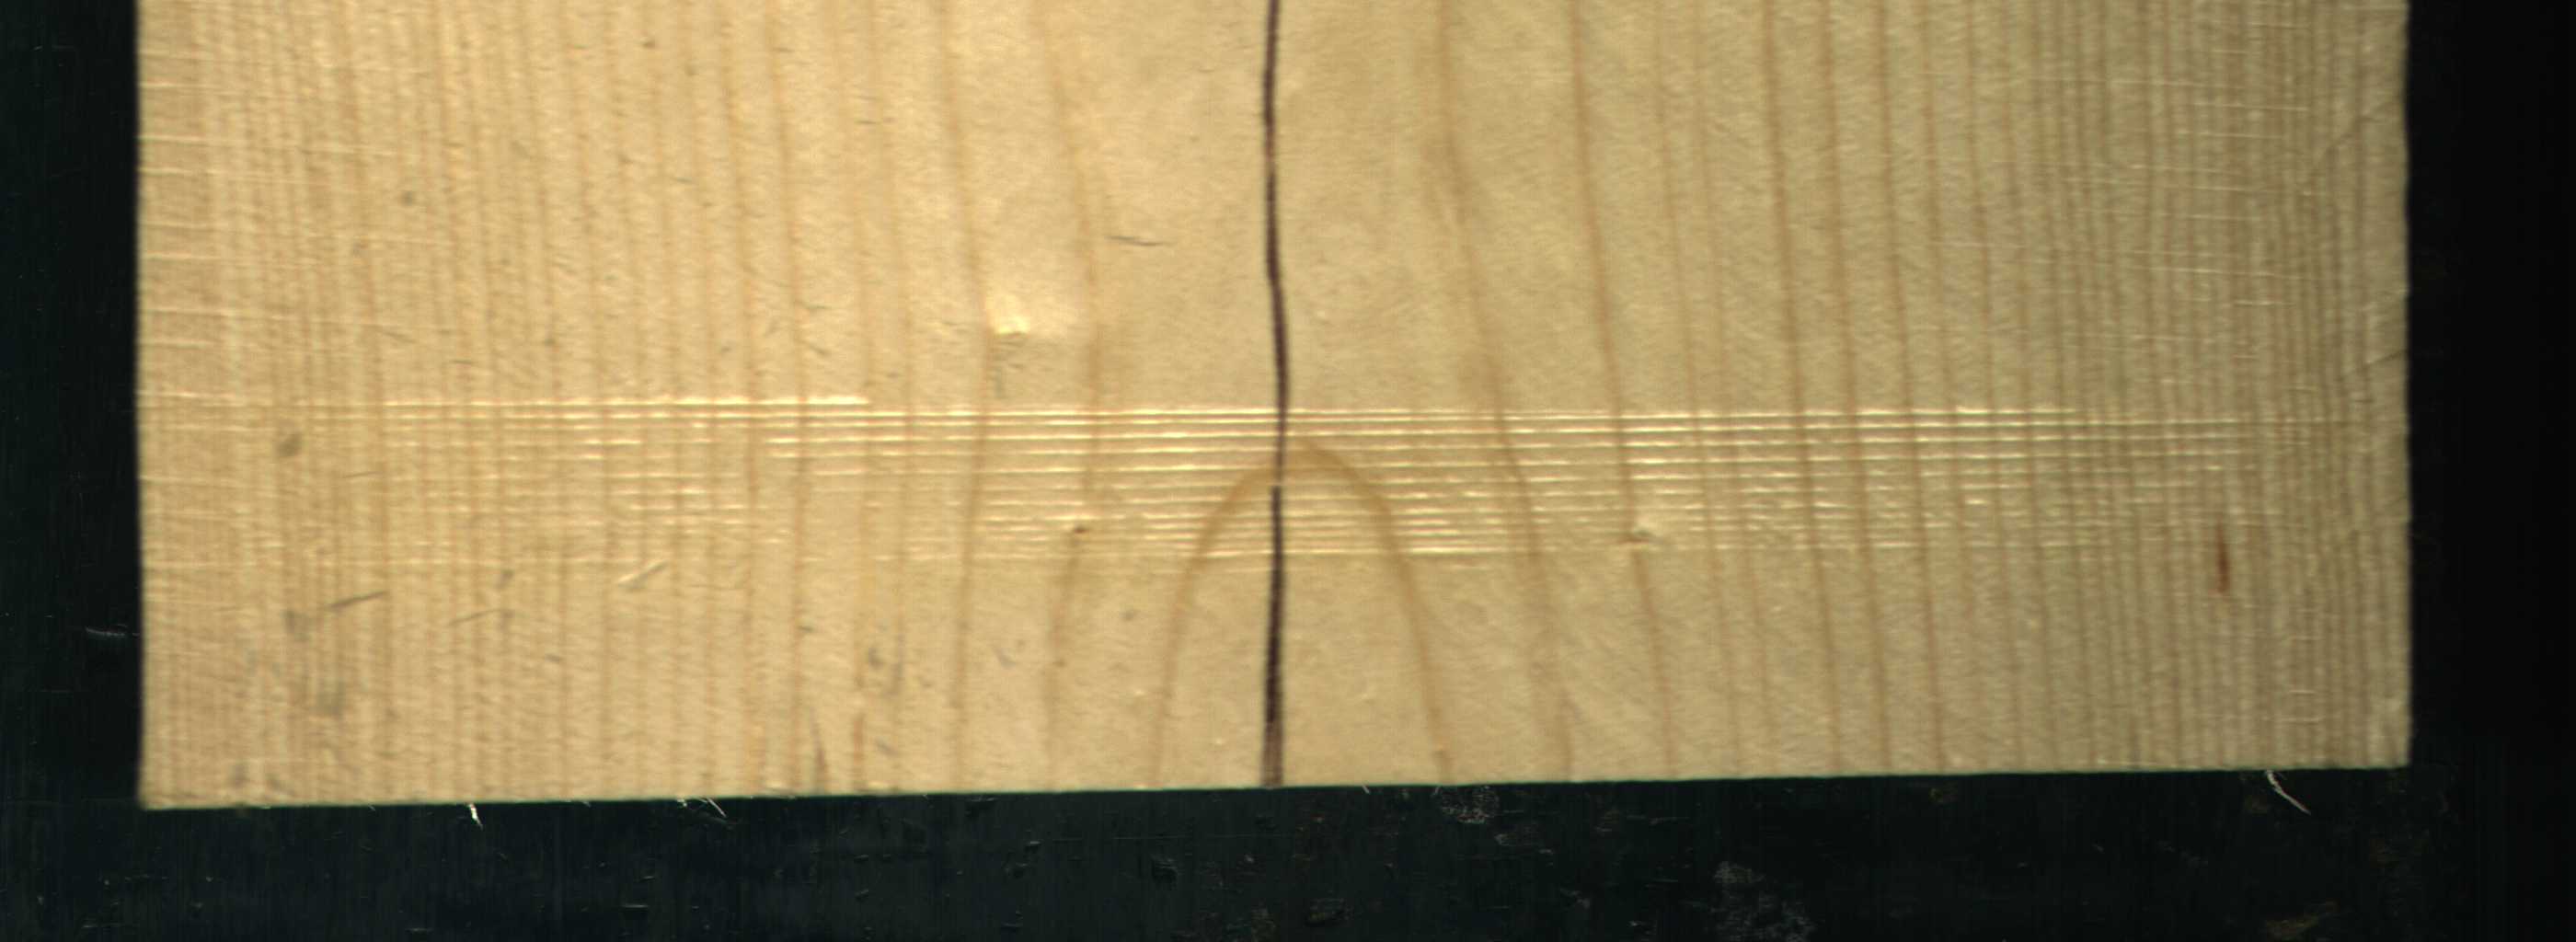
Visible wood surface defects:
Crack